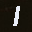
Label: 1